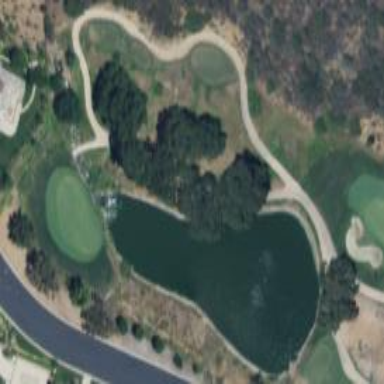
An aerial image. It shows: Path for both roads and golfers.